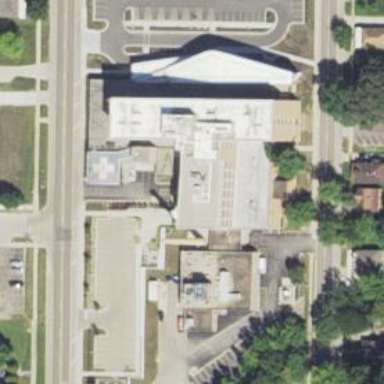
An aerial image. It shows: Hospital building.